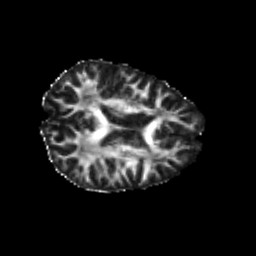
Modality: FA
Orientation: axial
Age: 22
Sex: female
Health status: healthy
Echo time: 0.074 s